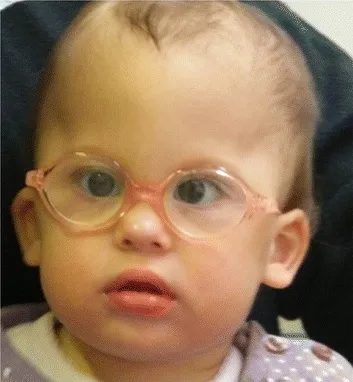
Characteristic features of Patient 1.
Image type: medical_photograph (other_medical_photograph)